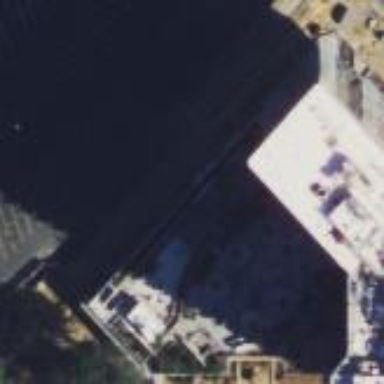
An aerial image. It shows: Part of building.